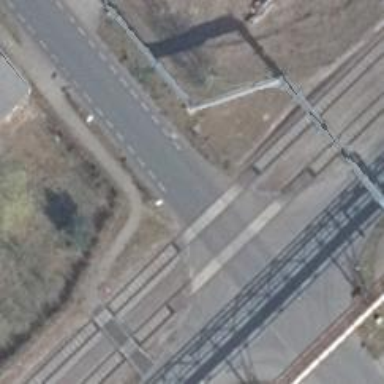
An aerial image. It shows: Railway crossing.